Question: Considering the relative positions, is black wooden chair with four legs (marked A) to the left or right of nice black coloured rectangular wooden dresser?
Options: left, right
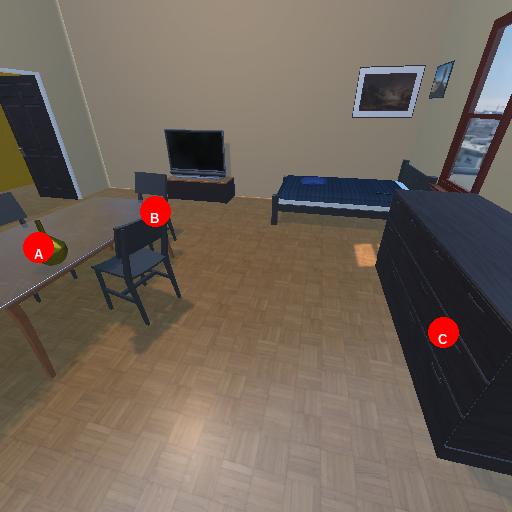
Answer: left